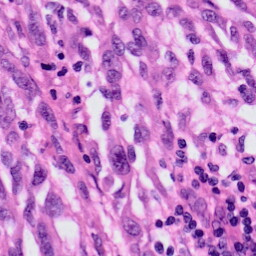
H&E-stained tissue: Skin